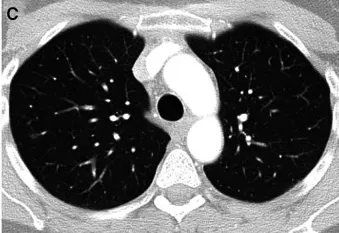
LGE CMR frame in short-axis - view (D) revealing subendocardial to intramyocardial LGE in the basal septal and inferolateral LV wall and the entire right ventricular posterior wall (arrows), LVEF was mildly impaired (41%) with normal-sized heart chambers.
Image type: radiology (mri)